Interaction volume radius: 5 \u00c5
Interaction volume height: 20 \u00c5
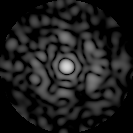
Disorder parameter: 0.7875